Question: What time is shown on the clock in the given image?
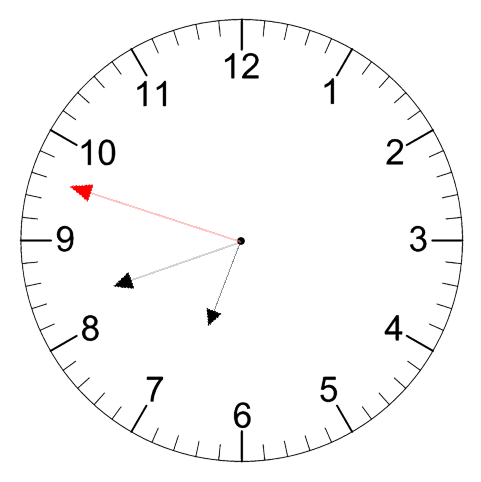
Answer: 06:41:48